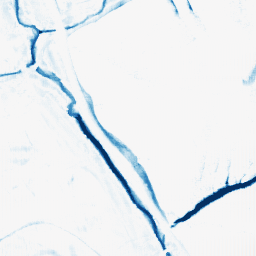
Category: morphological
Decomposition family: morphological_square
Decomposition parameters: operation: closing
size: 10
Upsampling method: fft_zeropad
Upsampling parameters: scale: 8
Upsampling scale: 8